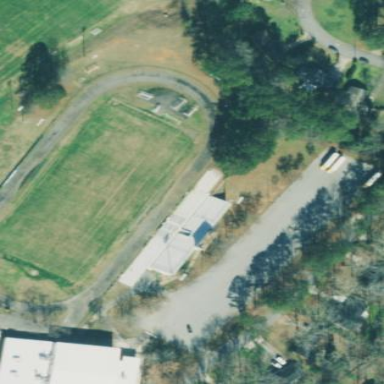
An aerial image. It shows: Grandstand building.